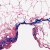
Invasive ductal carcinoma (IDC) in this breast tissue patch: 0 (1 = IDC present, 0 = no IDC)